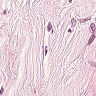
Metastatic tissue present: no